Question: I have a List with points from a Test
'''
points= [0,0,0,0,0,0,8,8,8,9,10,11,11,12,12,13,14,14,15,15,16,
16,17,17, 18, 19,21,21,23, 23, 24, 24, 24, 25,25, 25,
26, 27, 27, 28, 29, 29, 29, 29, 30, 30, 30, 31,31, 32,
34, 35, 36, 36, 37, 38]
'''
If we assum all participants get full points on the next two tests(in total 80, 40 for each test), which percentage of participants can still attain the mark "A". The function shall return the percentage, in the mathematical sense so between 0 and 1.
You can get an A if you have more than 88 points.
Thats my code till now and I dunno what to do next

The answer should look likes this:
Potential Top Marks: 89.285714%
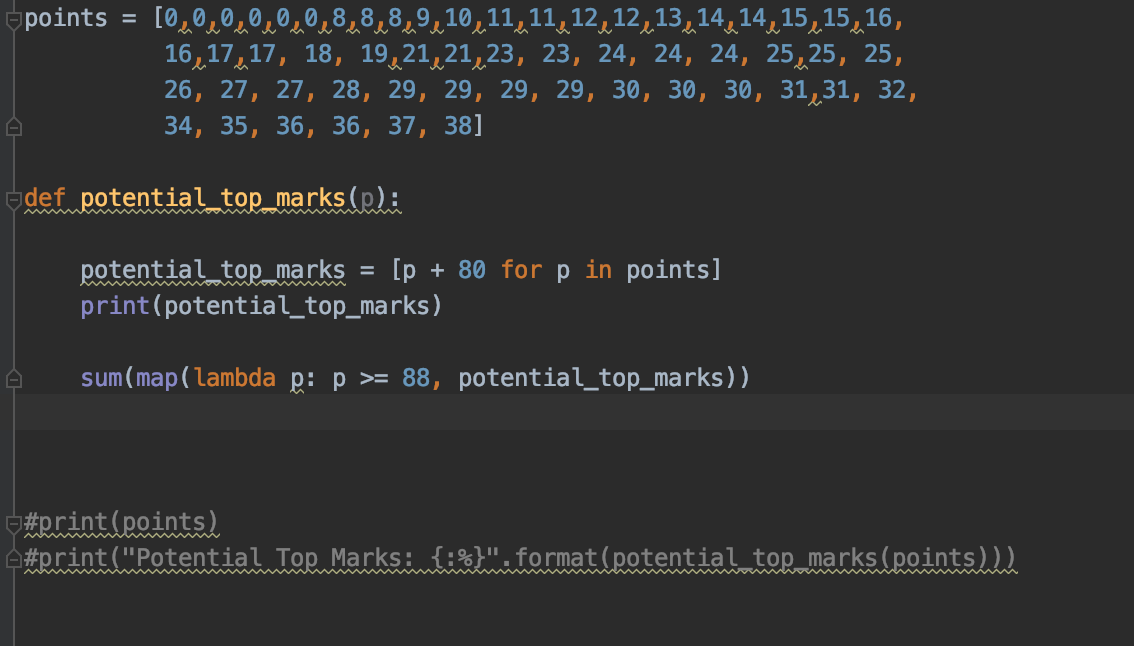
Answer: Here is a simple solution without numpy:
'''
sum( i +80 >= 88 for i in points )/len(points)*100
'''
This returns (in Python 3):
'''
89.28571428571429
'''
edit: simplified by h4z3s tip.